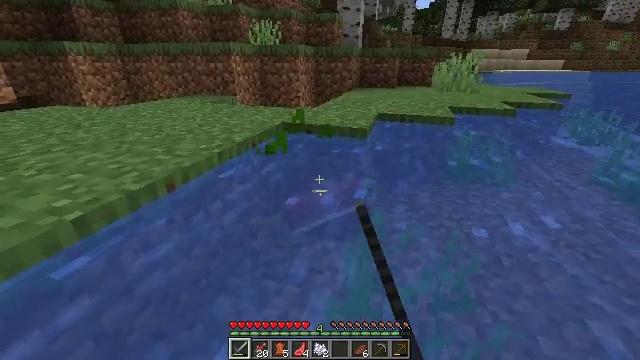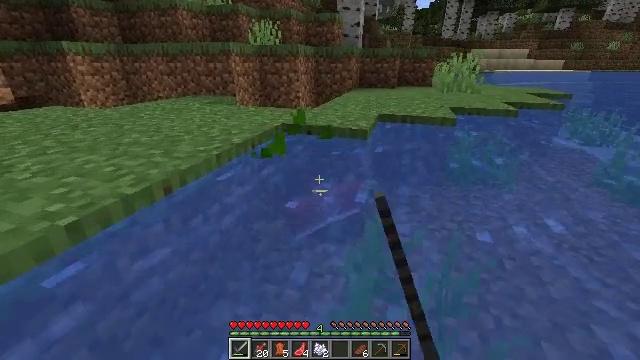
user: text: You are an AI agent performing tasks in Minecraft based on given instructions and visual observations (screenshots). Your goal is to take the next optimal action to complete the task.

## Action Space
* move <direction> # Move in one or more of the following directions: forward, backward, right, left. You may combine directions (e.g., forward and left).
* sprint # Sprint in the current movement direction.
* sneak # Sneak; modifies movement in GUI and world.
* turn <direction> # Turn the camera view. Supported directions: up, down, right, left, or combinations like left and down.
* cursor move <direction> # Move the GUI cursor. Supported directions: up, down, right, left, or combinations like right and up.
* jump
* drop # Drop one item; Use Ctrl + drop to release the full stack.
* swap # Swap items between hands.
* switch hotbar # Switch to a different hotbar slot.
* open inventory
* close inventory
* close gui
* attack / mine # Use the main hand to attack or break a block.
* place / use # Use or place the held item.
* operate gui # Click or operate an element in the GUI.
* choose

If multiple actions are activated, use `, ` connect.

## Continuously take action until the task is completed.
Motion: motion action
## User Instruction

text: Gather seagrass near the seafloor.
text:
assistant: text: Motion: move forward
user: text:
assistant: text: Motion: no_op